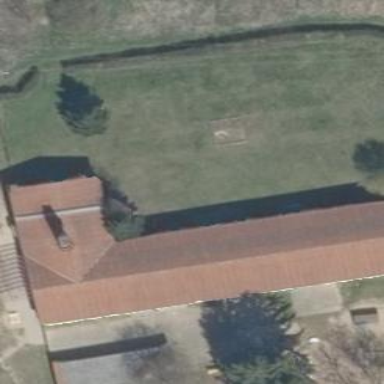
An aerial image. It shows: Kindergarten.